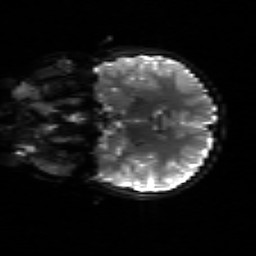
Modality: sbref
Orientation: coronal
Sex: male
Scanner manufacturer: siemens
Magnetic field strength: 3 T
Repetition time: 5 s
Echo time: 0.071 s